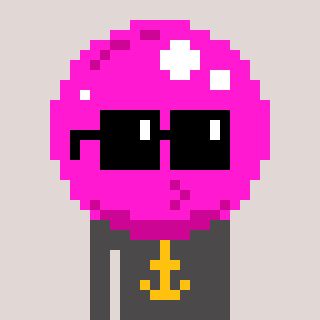
a pixel art character with square black sunglasses, a bubblegum-shaped head and a grayscale-colored body on a warm background